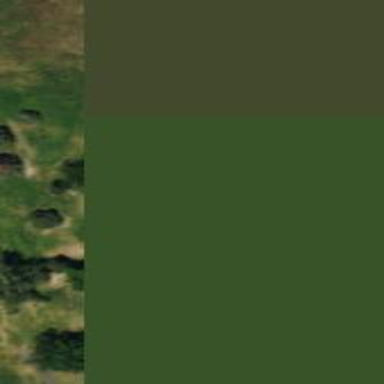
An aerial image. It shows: Mown grass fairway on recreation ground used for golf.